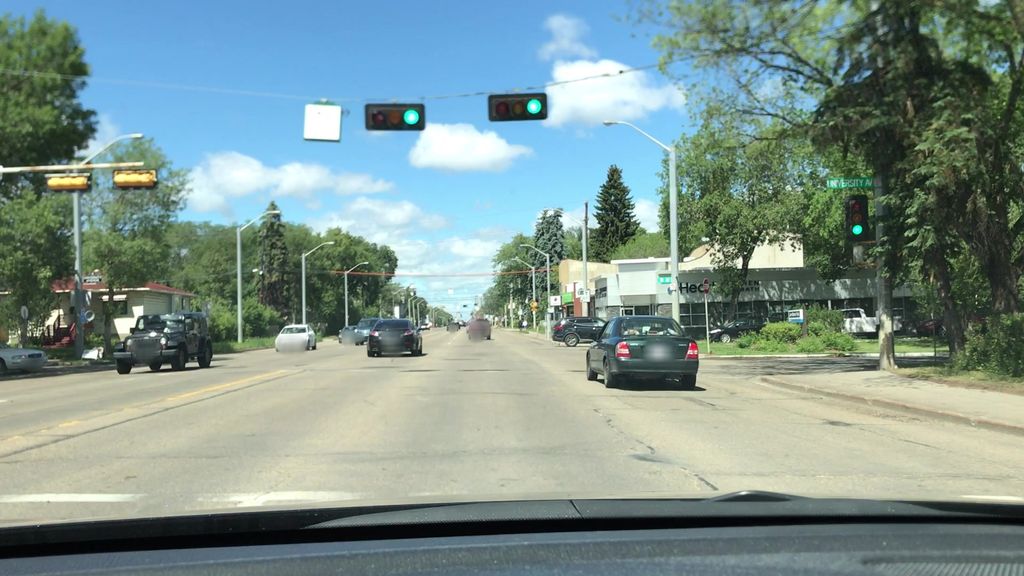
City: edmonton